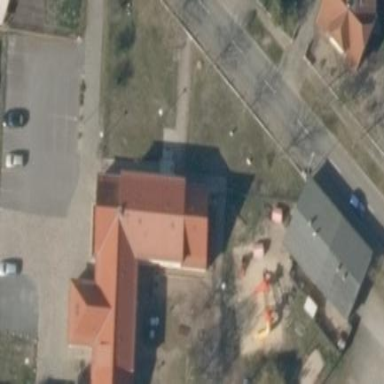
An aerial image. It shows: Kindergarten.